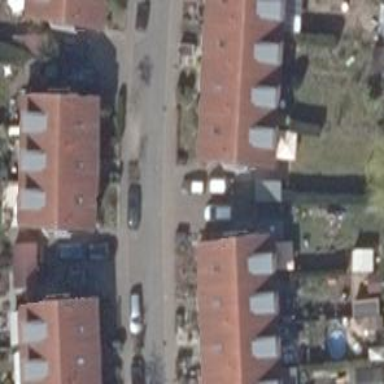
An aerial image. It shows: Living street.